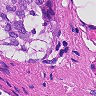
Metastatic tissue present: yes